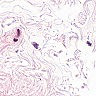
Metastatic tissue present: no